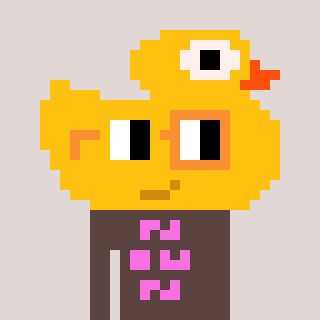
a pixel art character with square yellow and orange glasses, a ducky-shaped head and a darkbrown-colored body on a warm background